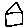
Label: house